Field crop: maize
Growth stage: 2
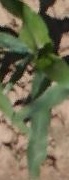
Species: maize